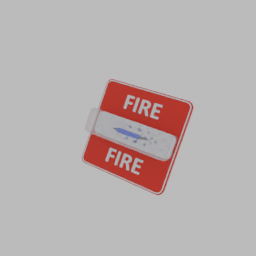
Label: electronics